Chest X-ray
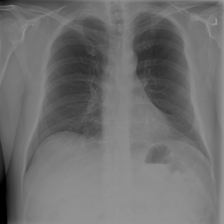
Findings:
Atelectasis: negative
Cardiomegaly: negative
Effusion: negative
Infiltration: negative
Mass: negative
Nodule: negative
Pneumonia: negative
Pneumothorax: negative
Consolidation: negative
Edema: negative
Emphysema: negative
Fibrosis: negative
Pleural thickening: negative
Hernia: negative